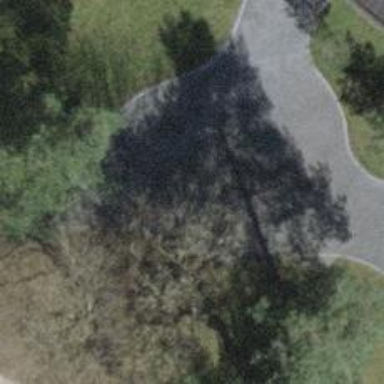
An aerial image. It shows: Pebblestone path.